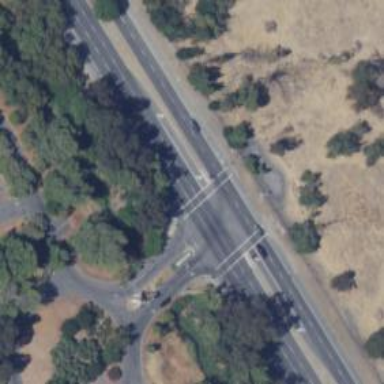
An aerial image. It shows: Solid stop line on the road.